Interaction volume radius: 5 \u00c5
Interaction volume height: 10 \u00c5
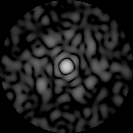
Disorder parameter: 0.8608